Field crop: maize
Growth stage: 2
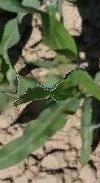
Species: maize